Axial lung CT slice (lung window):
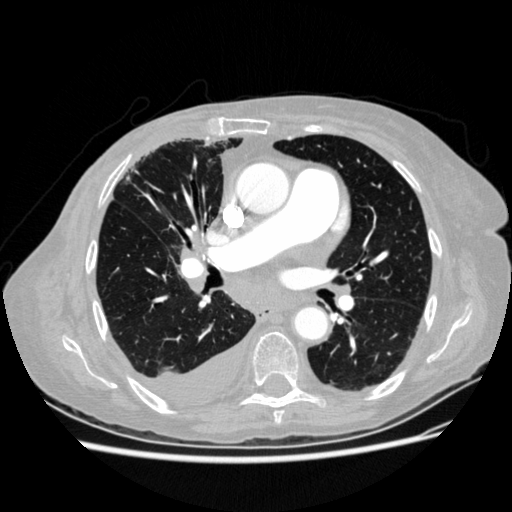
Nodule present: no